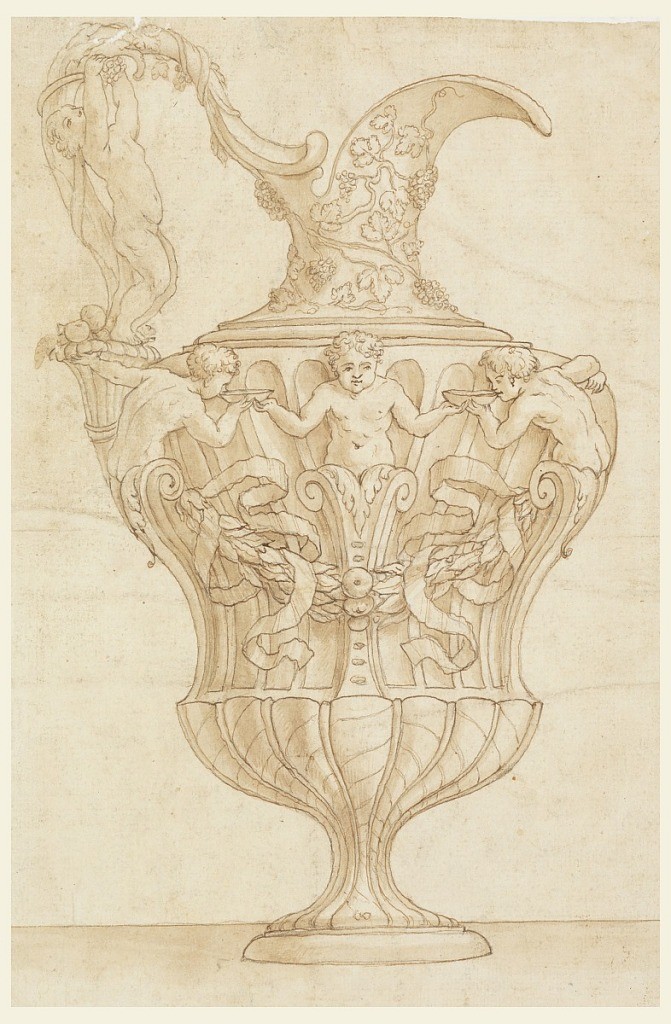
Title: A Pitcher
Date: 1650–1700
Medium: Black chalk, pen and ink, brush and bistre wash on laid paper
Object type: Drawing
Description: Shown side view, the spout is at right. Shaft and bottom part of the body are shaped as a shell-like leaf. The upper part of the body is fluted and shows nude figures growing from volutes. The figure in the center holds in either hand together with his neighbors' bowls from which these drink. A festoon connects the lateral volutes. The handle consists of a cornucopia, a stem and vine and a girl picking up grapes.